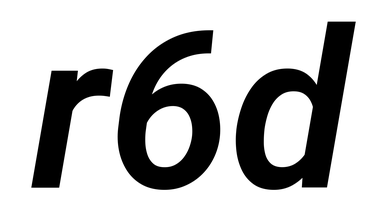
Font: Roboto-Italic_SemiBold_Italic